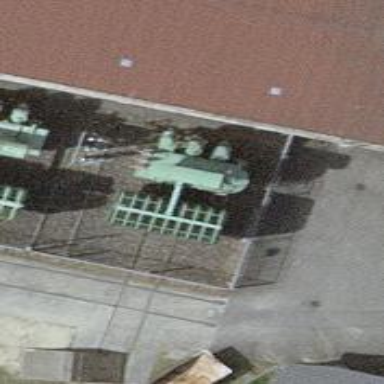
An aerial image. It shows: Distribution transformer for power distribution.